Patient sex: F
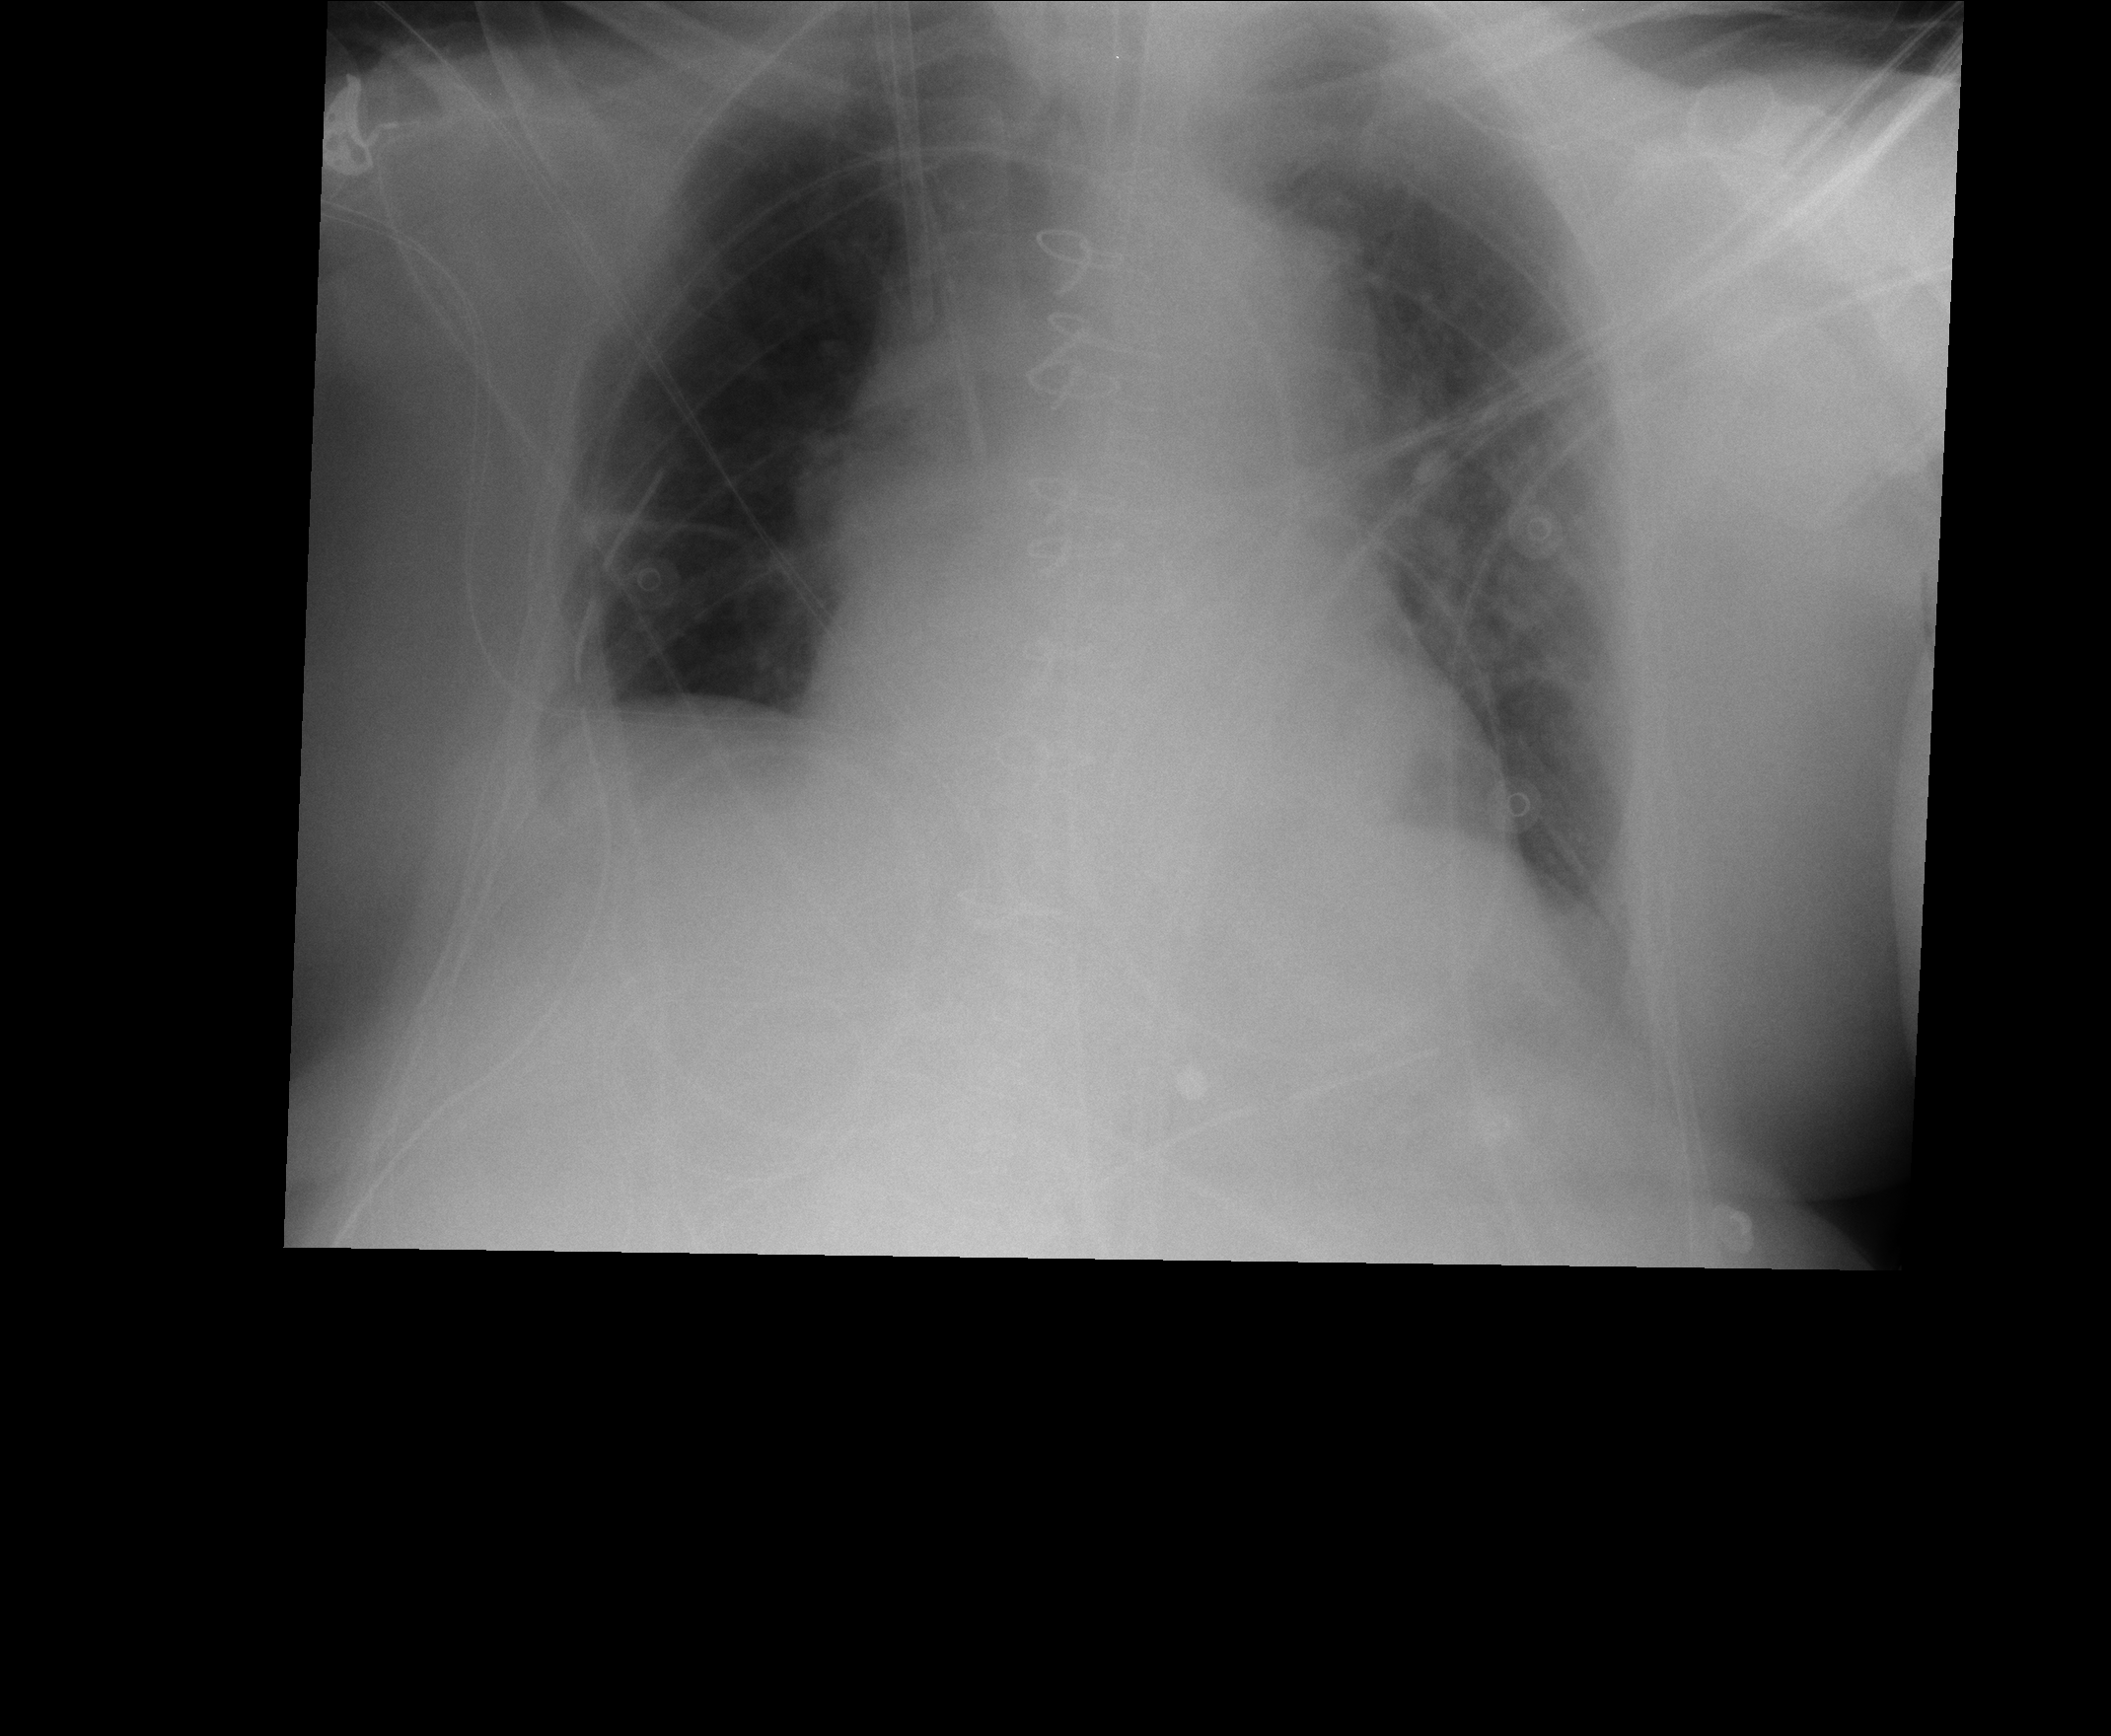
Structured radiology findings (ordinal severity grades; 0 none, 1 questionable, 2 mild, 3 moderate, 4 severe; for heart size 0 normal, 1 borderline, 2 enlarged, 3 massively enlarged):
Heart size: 0
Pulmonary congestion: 2
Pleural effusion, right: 0
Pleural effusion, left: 0
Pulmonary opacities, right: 0
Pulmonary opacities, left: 2
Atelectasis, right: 2
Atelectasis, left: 2